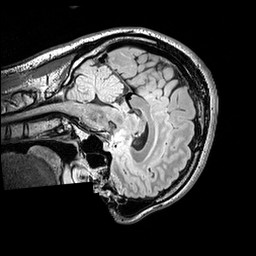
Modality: FLAIR
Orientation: sagittal
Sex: male
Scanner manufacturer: siemens
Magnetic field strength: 3 T
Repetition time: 5 s
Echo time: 0.395 s